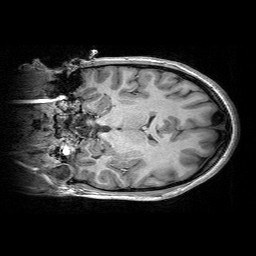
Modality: T1w
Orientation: coronal
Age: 16
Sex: female
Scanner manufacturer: siemens
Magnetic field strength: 3 T
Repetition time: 2.53 s
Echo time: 0.00297 s